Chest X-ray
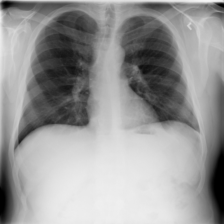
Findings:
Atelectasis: negative
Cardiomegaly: negative
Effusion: negative
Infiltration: negative
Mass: negative
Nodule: negative
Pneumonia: negative
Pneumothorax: negative
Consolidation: negative
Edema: negative
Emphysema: negative
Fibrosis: negative
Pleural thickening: negative
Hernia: negative